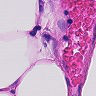
Metastatic tissue present: yes